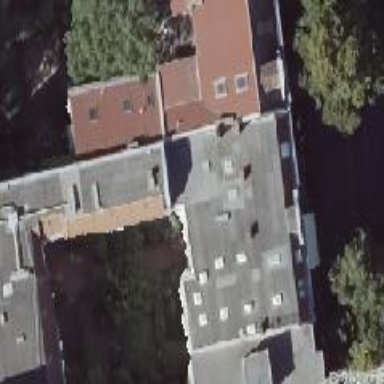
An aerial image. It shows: Building with apartments featuring unique double saltbox roof shape.